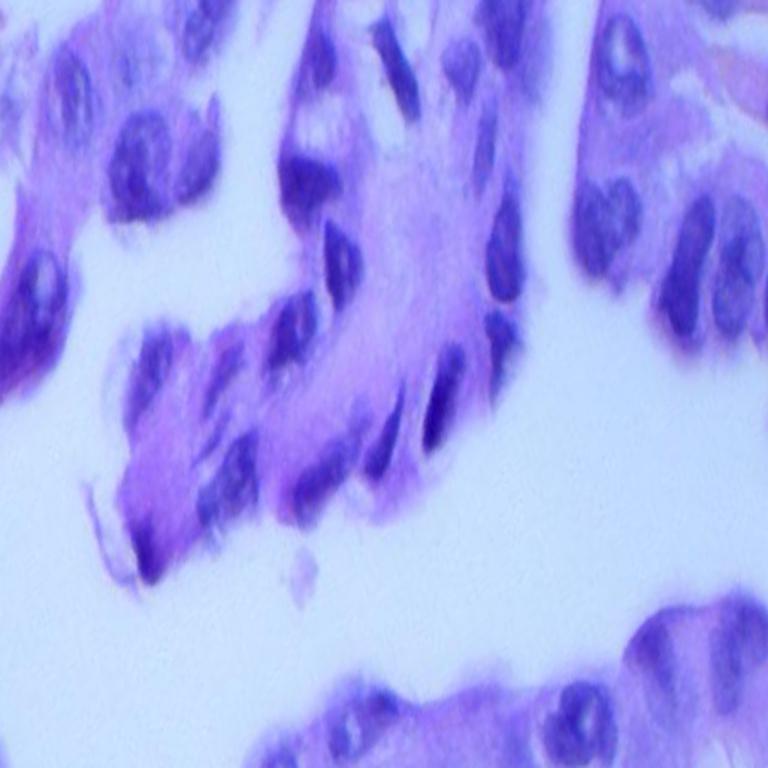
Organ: lung
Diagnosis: adenocarcinomas